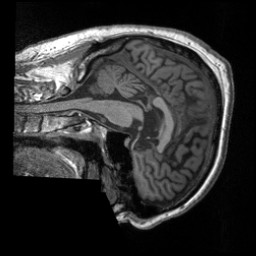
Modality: T1w
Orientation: sagittal
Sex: male
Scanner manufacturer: siemens
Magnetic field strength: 3 T
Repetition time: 1.8 s
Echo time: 0.00226 s